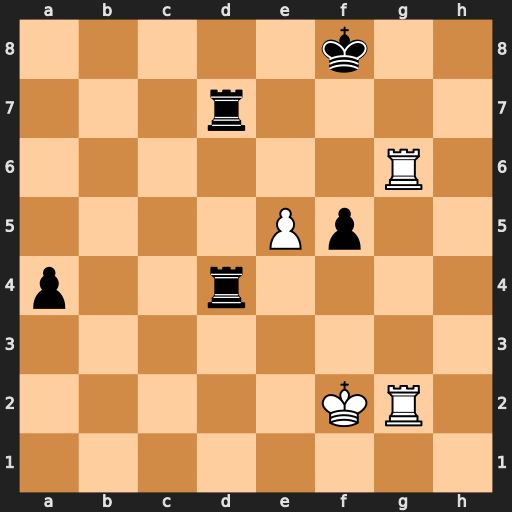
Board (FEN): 5k2/3r4/6R1/4Pp2/p2r4/8/5KR1/8
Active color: w
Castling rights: -
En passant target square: -
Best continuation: Rg8+ Ke7 R2g7+ Ke6 Re8+